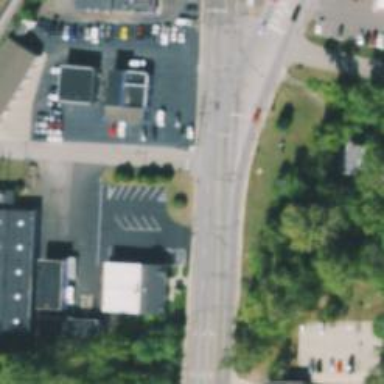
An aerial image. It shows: Solid stop line on the road.